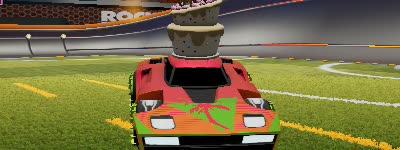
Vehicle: breakout